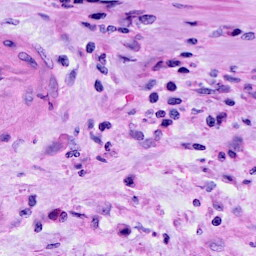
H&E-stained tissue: Cervix